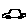
Label: car